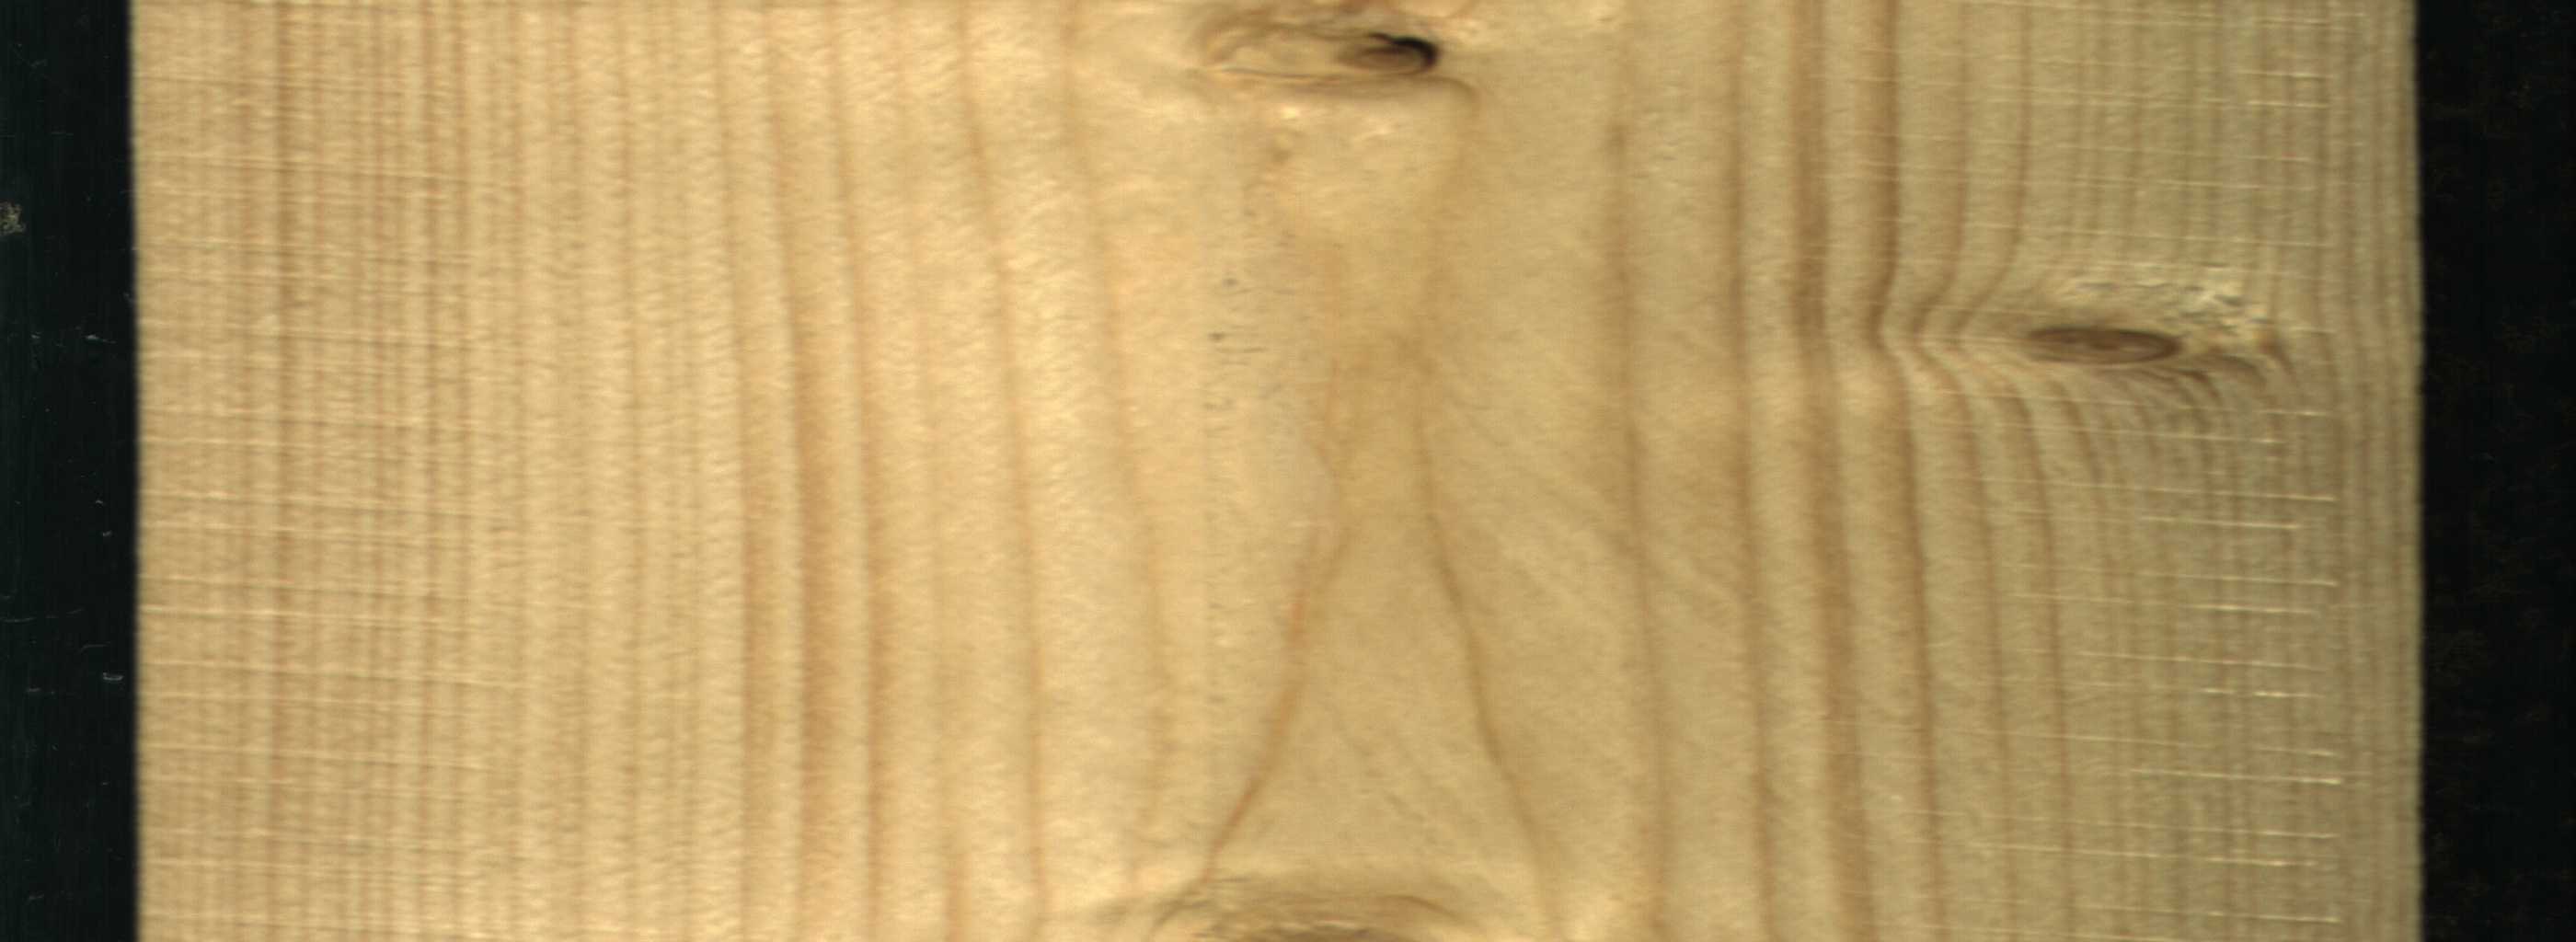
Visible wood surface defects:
Dead_Knot
Live_Knot
Live_Knot